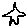
Label: star